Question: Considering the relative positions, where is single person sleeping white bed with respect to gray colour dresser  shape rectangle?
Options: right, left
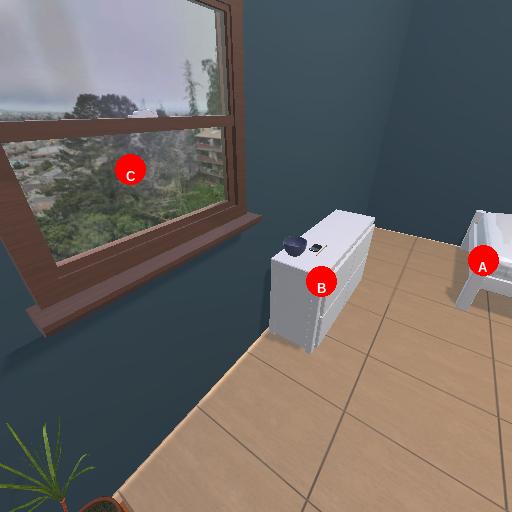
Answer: right